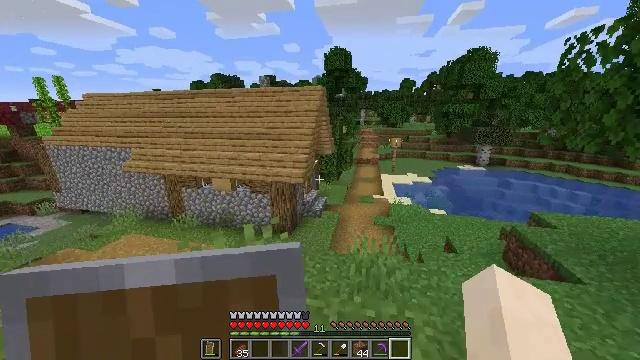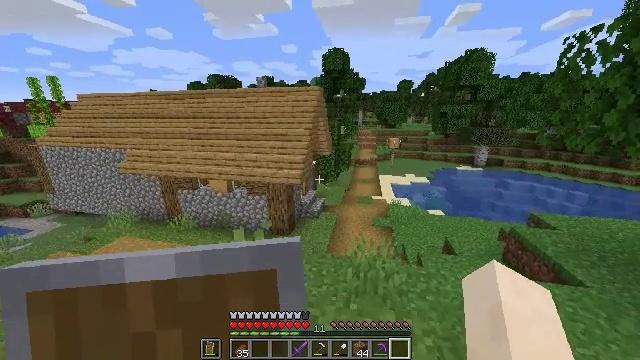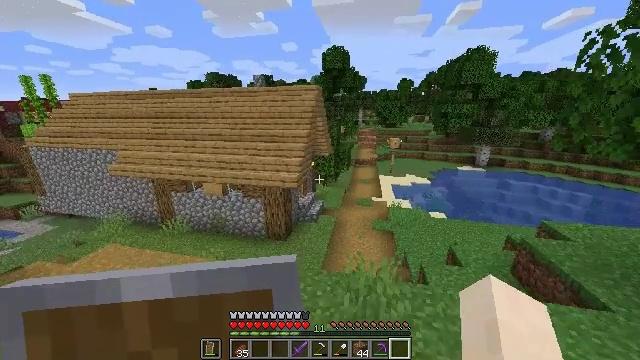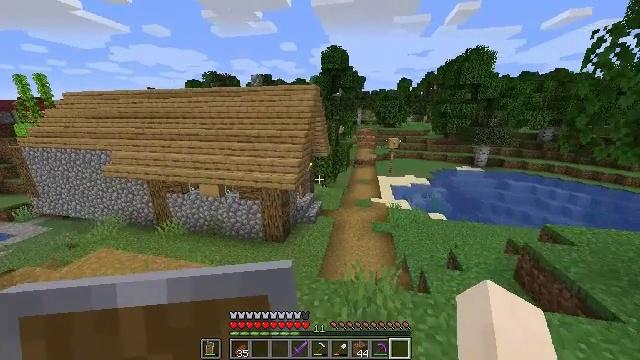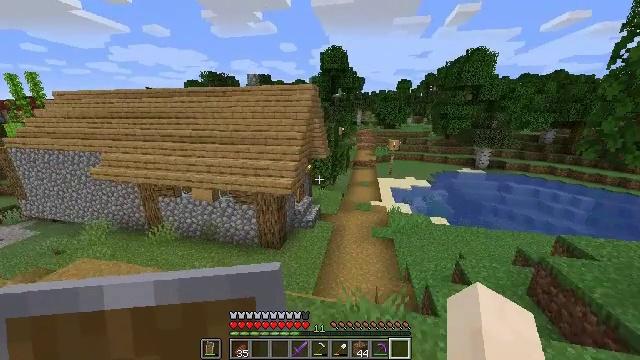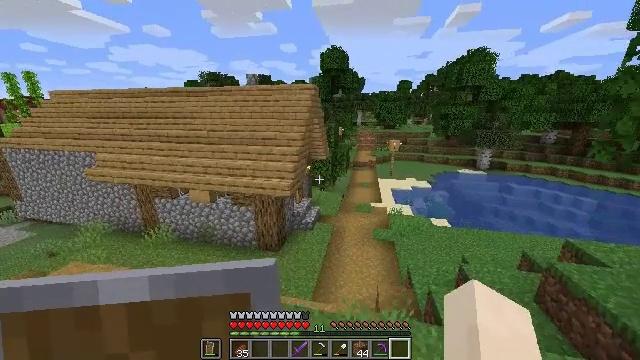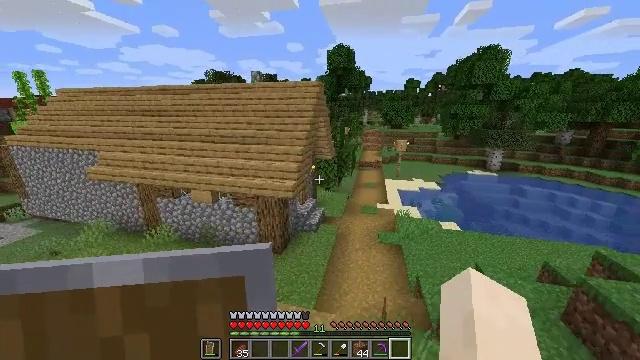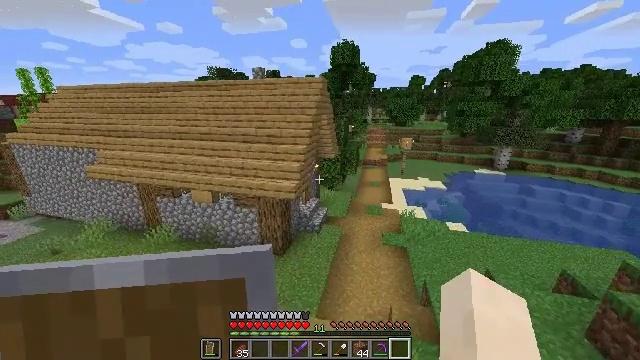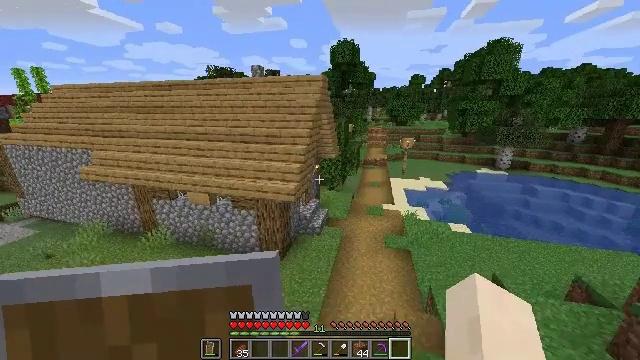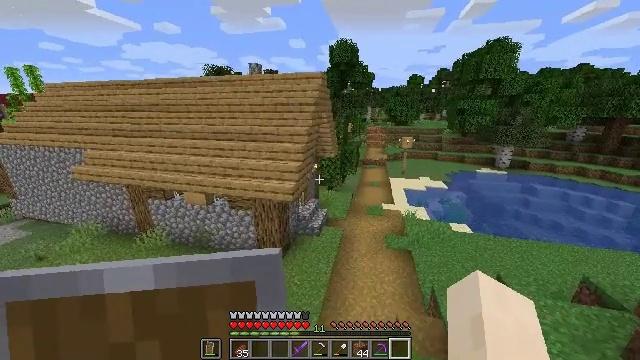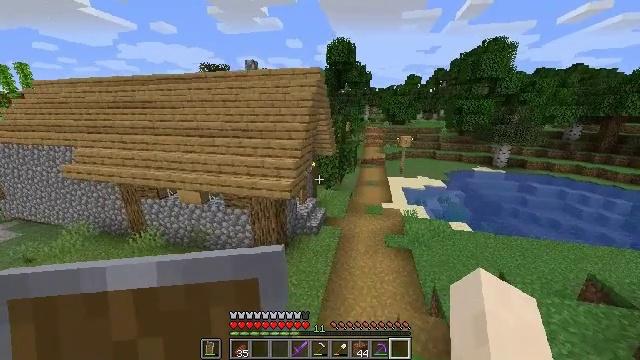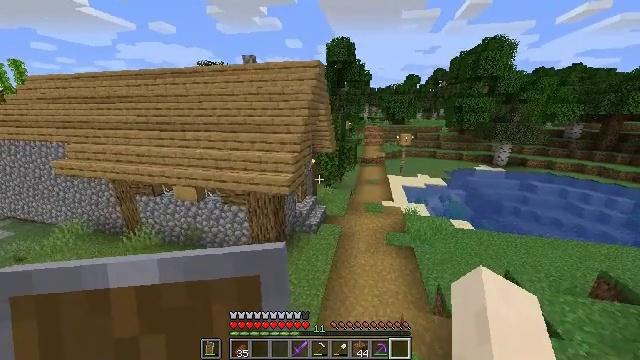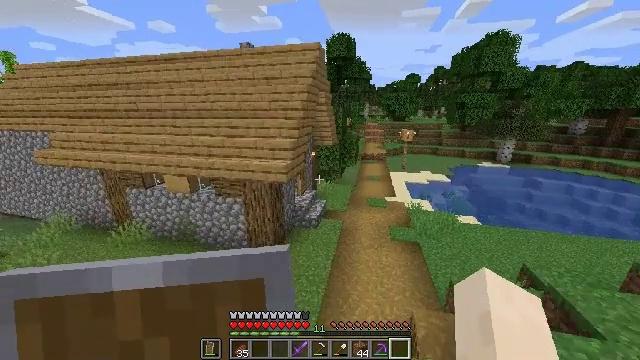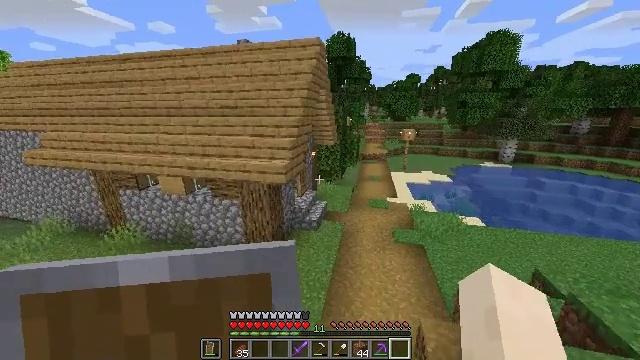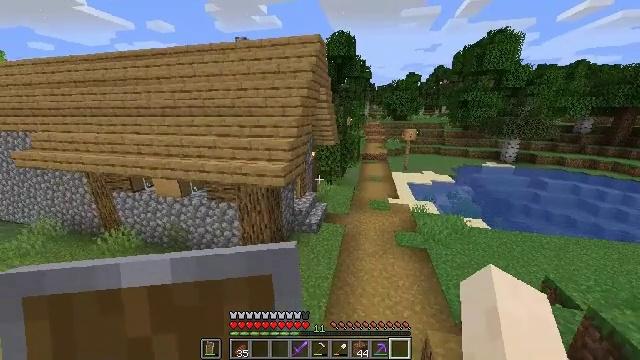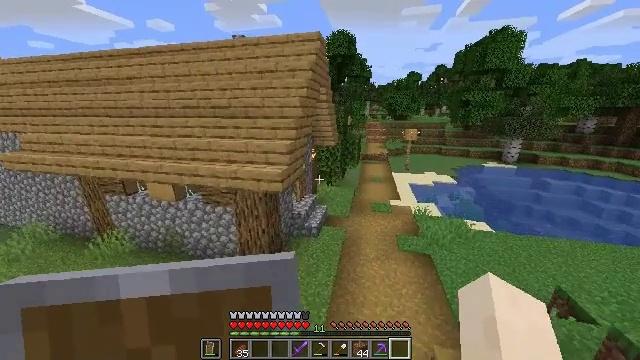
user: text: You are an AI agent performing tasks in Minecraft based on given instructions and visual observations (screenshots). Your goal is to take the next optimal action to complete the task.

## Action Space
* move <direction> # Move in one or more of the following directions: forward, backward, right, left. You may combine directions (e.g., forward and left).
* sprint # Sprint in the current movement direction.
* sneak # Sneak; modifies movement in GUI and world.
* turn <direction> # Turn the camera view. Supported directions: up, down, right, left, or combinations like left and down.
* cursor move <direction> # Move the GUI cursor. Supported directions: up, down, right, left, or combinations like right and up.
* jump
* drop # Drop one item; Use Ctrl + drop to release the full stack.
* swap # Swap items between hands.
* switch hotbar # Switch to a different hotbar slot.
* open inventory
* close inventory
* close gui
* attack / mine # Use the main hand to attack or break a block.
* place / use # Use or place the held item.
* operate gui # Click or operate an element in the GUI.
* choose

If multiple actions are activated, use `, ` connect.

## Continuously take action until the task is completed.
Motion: motion action
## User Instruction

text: Open the crafting table and make a hopper.
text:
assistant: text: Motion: move forward
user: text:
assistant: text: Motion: move forward
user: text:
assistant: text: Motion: move forward
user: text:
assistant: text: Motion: move forward
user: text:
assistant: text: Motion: move forward
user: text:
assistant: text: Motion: move forward, turn left
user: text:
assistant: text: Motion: move forward
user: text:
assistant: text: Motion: move forward
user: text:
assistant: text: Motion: move forward
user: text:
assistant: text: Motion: move forward
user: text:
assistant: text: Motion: move forward
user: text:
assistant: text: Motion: move forward
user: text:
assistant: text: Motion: move forward
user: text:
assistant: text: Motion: move forward
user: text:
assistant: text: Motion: move forward
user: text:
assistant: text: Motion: move forward
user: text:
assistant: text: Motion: move forward
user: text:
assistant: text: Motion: move forward
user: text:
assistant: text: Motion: move forward
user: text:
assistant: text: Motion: move forward
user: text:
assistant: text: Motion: move forward and move right
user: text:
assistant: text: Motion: move forward and move right, turn left
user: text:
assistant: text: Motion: move forward and move right, turn left and up
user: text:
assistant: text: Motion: move forward and move right, turn left
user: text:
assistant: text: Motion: move forward and move right, turn left
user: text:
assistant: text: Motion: move forward and move right, turn left
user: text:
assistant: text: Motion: move forward and move right, turn left and up
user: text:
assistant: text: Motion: move forward and move right, turn left and up
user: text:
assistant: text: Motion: move forward and move right, turn left
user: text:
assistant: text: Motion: move forward and move right, turn left